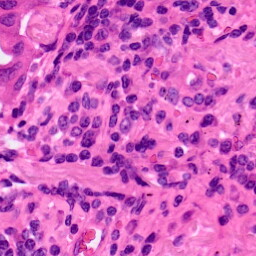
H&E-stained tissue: Lung